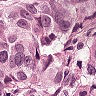
Metastatic tissue present: yes